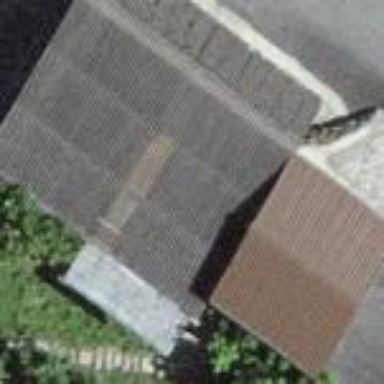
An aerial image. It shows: Sty building.